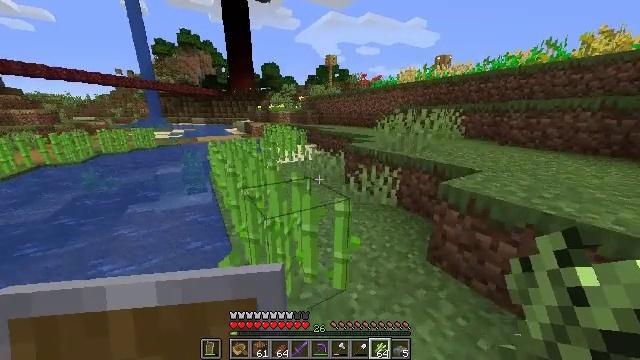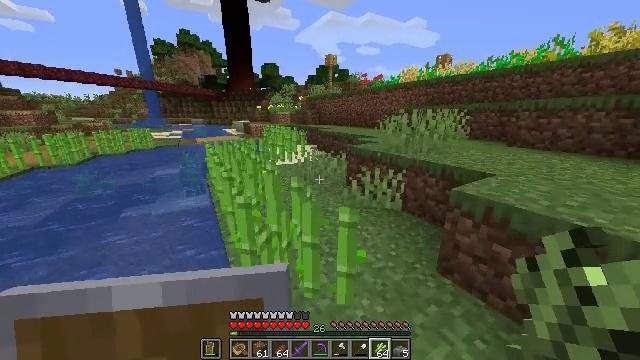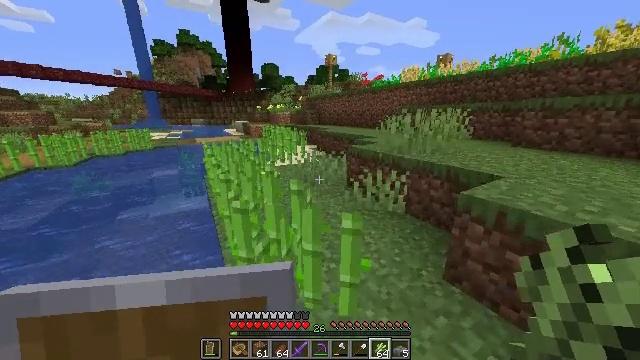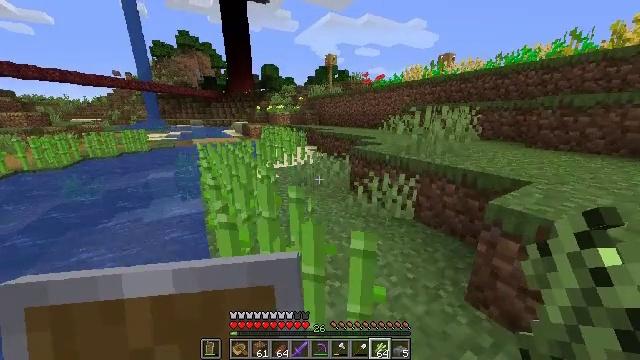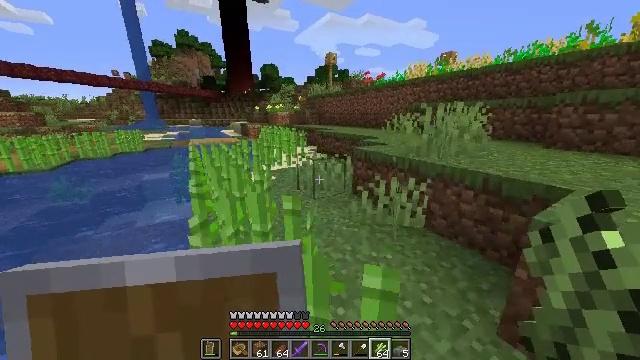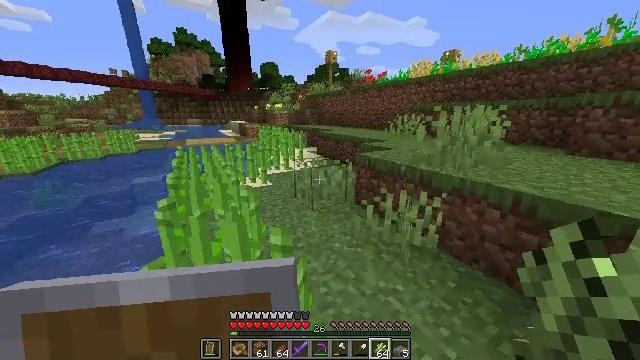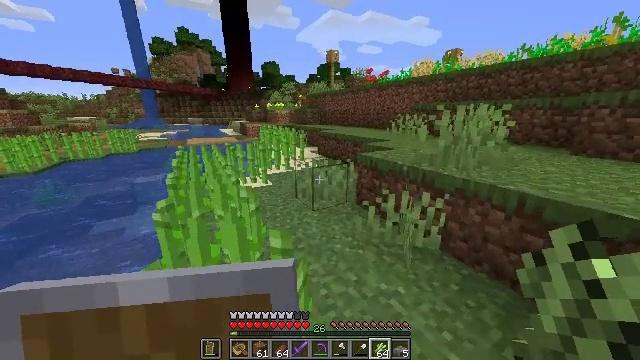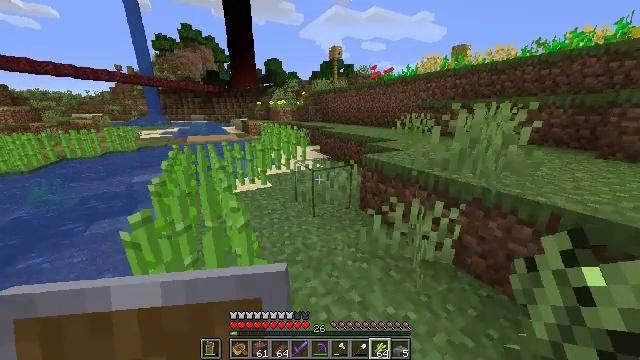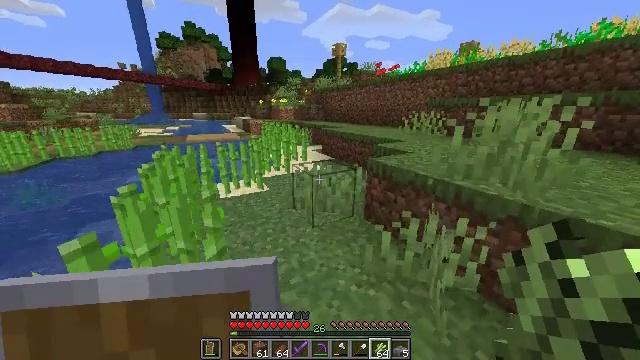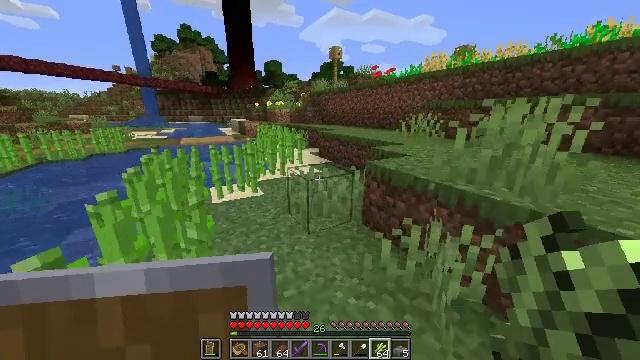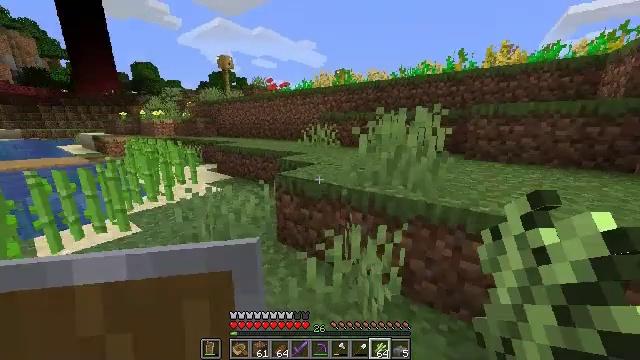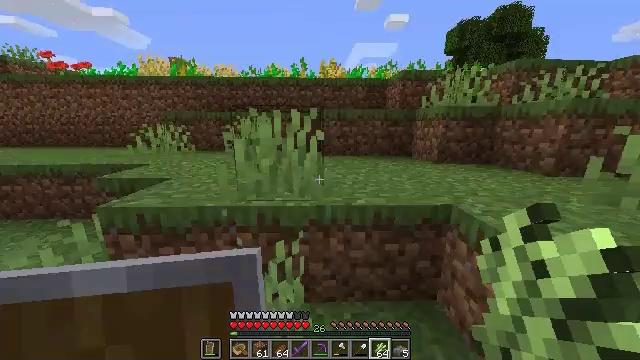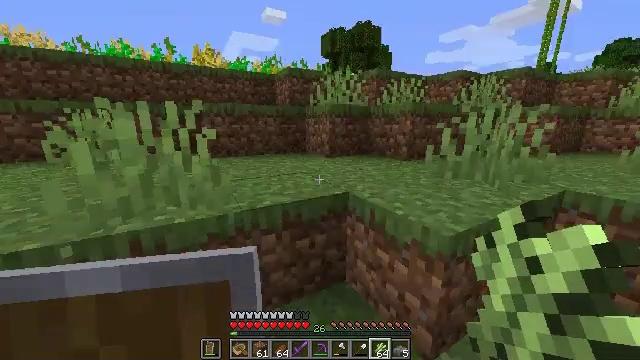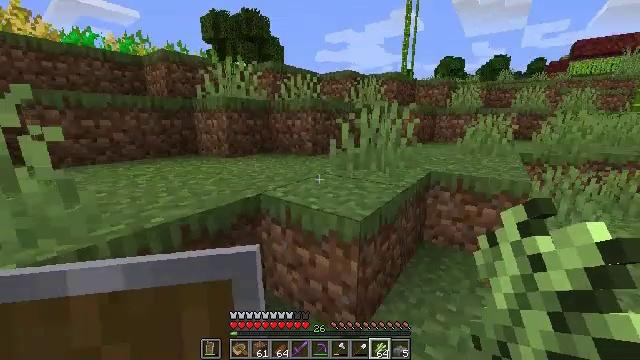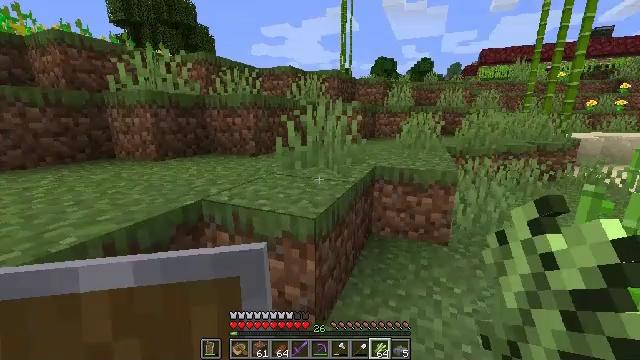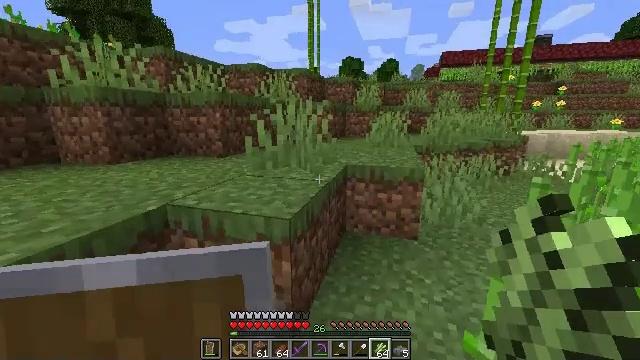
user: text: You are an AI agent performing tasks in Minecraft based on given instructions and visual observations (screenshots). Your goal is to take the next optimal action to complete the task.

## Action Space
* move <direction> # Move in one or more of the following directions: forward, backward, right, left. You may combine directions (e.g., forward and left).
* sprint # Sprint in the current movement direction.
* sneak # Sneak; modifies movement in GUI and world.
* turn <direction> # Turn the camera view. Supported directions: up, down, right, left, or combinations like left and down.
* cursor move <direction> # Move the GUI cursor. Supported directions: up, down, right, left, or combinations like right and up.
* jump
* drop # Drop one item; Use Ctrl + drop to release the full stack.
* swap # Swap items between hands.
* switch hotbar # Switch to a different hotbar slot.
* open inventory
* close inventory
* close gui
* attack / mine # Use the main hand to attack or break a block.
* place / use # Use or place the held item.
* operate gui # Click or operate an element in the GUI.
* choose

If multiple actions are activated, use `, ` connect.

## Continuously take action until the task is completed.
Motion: motion action
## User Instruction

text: Remove a bamboo from the inventory.
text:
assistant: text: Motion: move forward
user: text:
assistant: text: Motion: move forward
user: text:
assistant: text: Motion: move forward
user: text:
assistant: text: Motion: move forward
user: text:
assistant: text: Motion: move forward
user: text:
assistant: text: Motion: move forward
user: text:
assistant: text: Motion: move forward
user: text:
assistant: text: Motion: move forward
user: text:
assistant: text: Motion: move forward
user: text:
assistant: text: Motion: move forward, turn right and up
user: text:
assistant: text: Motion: turn right
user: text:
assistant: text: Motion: turn right
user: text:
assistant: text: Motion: turn right
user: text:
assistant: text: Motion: turn right
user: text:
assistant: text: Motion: turn right
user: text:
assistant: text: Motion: turn right
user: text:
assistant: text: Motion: no_op
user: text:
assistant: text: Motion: turn right
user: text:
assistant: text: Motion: move forward, turn right and up
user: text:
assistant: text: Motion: move forward, turn right
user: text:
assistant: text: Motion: move forward, jump
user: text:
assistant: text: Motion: move forward, turn left and down, jump
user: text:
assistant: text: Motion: move forward, turn left and down, jump
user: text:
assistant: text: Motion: move forward, turn left, jump
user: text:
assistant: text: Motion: move forward
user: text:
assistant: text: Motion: move forward
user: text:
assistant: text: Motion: move forward and move left
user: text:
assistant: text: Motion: move forward and move left, turn right and up
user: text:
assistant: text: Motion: move forward and move left, turn right and up
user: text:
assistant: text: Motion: move forward and move left, turn right